Aerial crown-view tile of a tropical tree (Barro Colorado Island, Panama), acquired 20241014:
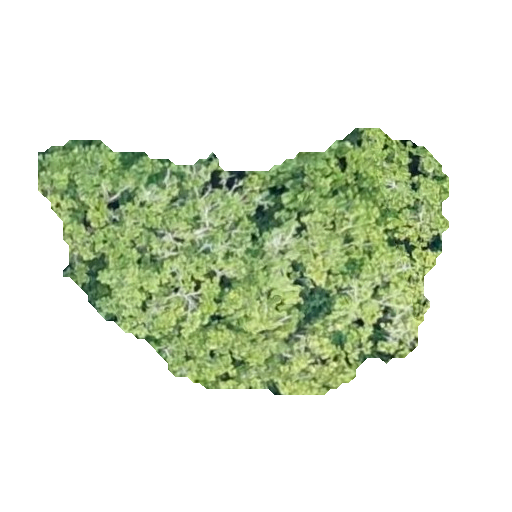
Species: Anacardium excelsum
GBIF accepted scientific name: Anacardium excelsum
Crown area: 121.443 m²